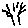
Label: tree